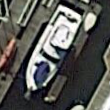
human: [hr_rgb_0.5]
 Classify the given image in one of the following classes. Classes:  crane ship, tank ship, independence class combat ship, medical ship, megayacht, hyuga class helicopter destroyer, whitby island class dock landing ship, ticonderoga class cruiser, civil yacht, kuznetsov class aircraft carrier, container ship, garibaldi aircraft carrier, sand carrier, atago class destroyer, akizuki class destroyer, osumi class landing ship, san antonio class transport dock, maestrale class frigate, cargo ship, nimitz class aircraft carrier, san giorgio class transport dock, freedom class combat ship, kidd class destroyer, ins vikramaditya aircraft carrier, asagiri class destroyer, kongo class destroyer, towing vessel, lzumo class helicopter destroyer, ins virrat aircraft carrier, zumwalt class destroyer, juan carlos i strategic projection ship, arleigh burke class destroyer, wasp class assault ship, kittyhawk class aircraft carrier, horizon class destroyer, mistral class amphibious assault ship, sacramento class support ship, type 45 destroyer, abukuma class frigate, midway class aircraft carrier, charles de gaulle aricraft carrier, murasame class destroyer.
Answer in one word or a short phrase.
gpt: Civil yacht